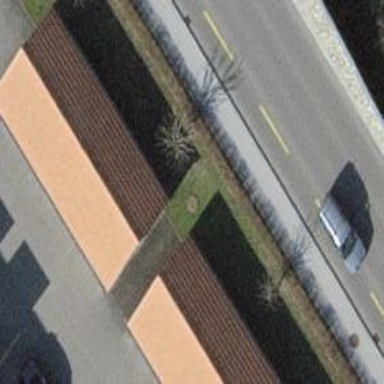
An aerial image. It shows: Carport building.